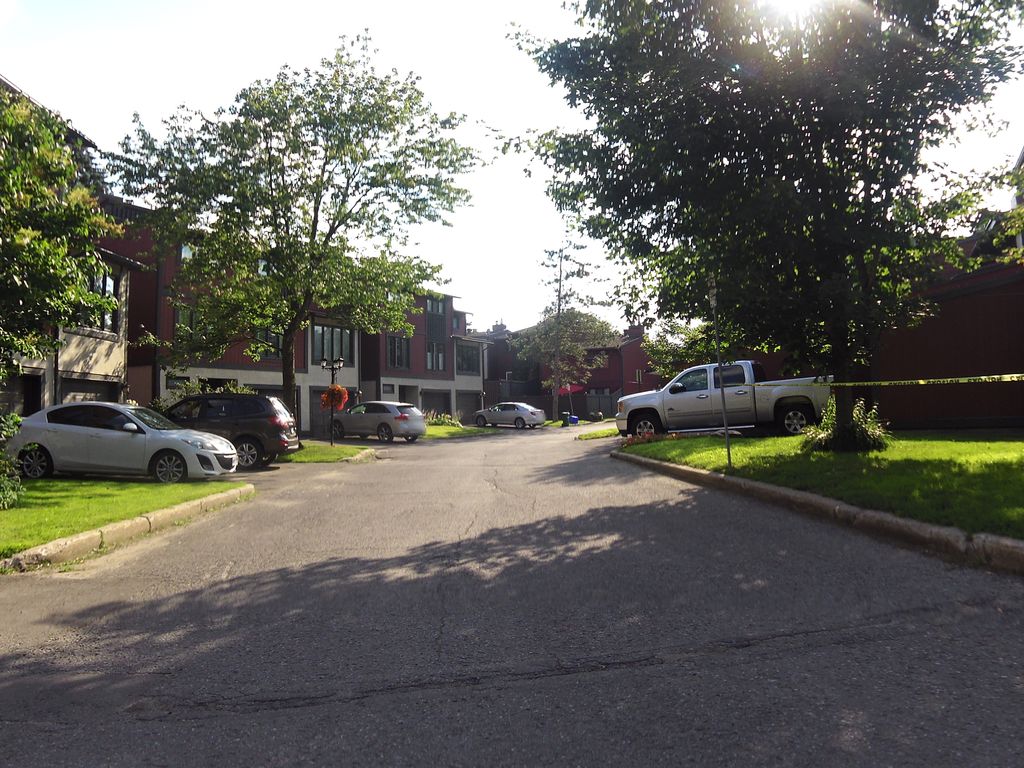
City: ottawa-gatineau